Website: ulta-beauty
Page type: customer-info-address
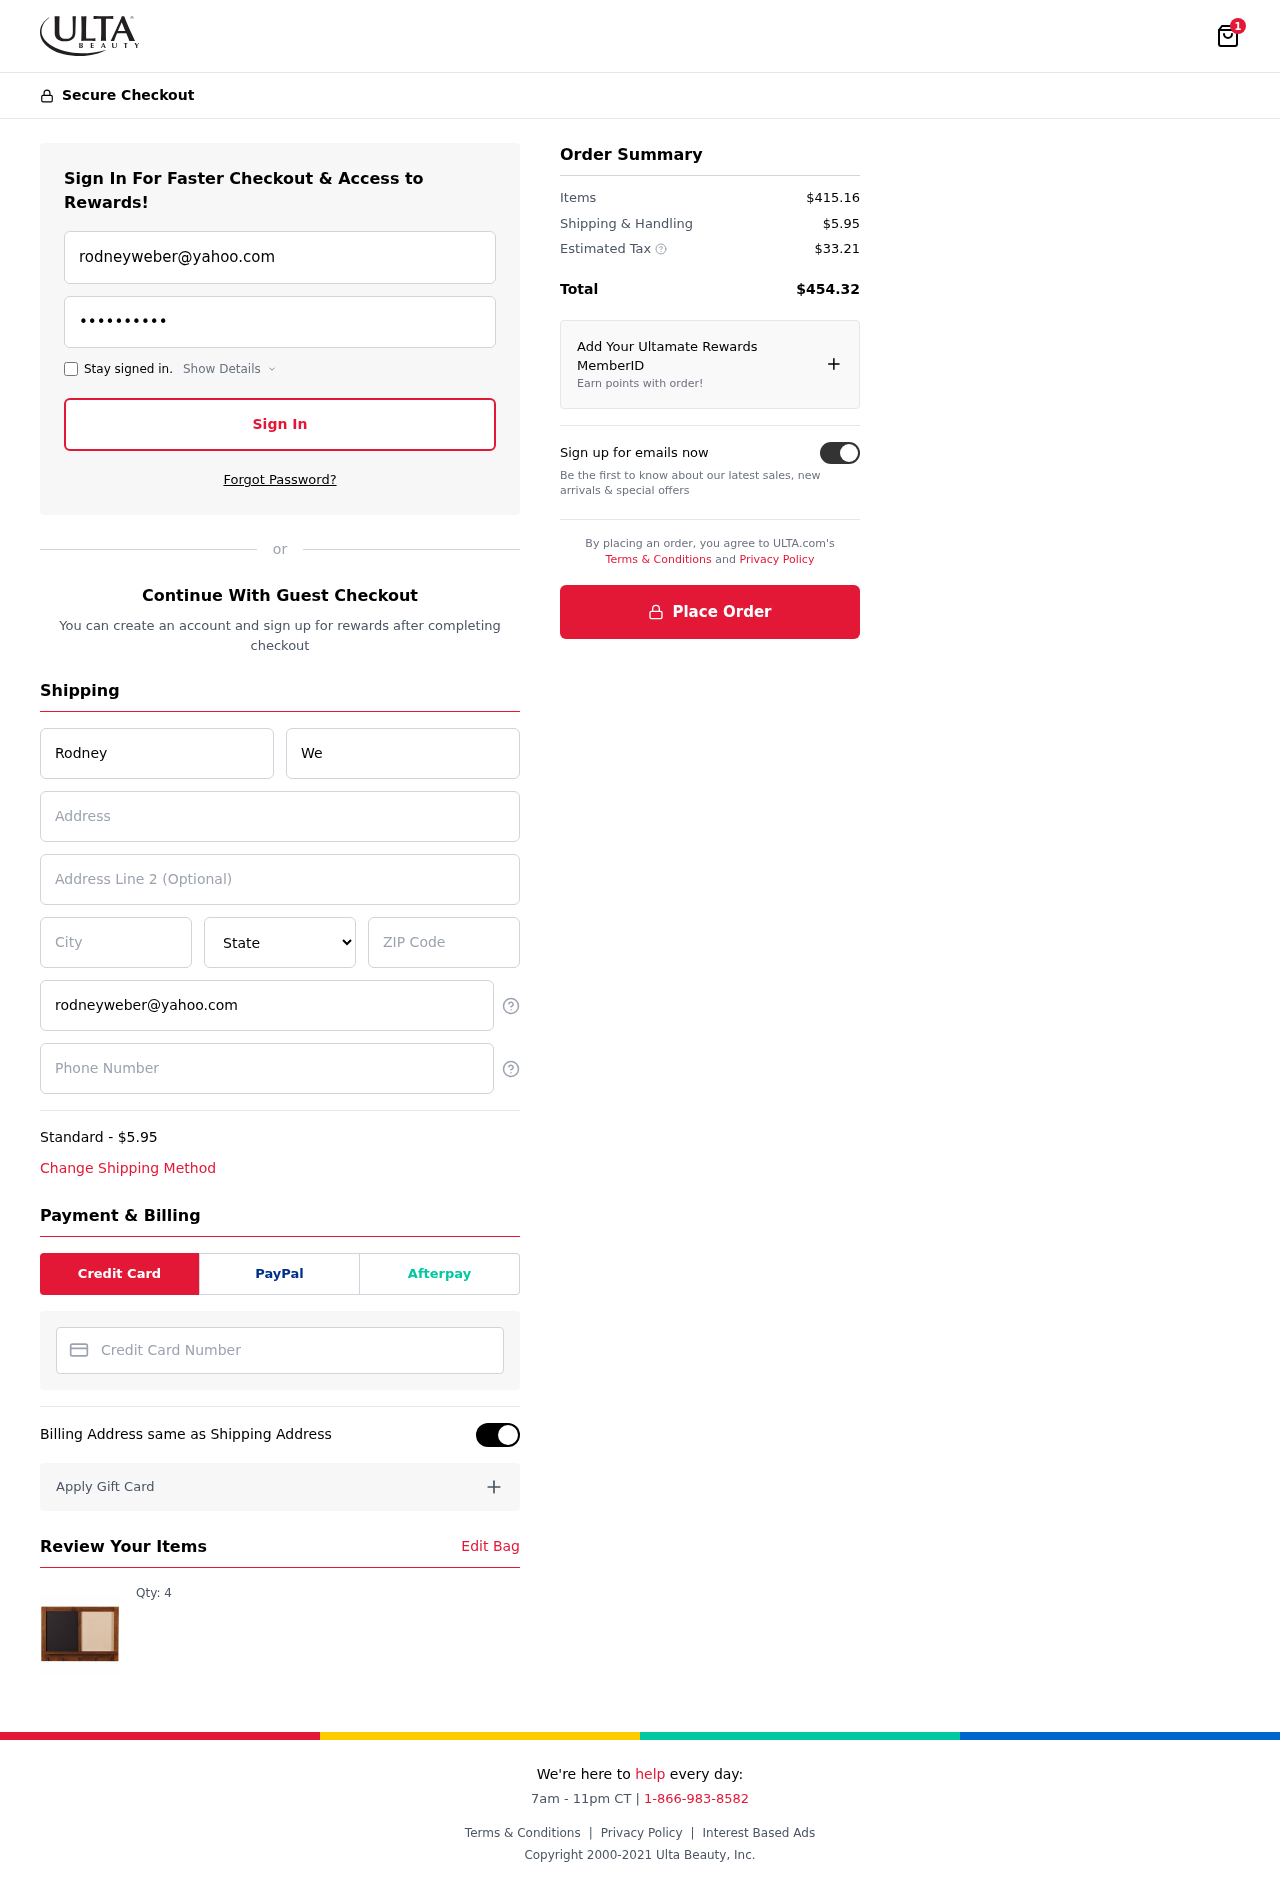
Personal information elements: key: PII_CARD_NUMBER
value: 3788 3755 0375 892
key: PII_CITY
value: Christopherside
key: PII_EMAIL
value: rodneyweber@yahoo.com
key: PII_FIRSTNAME
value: Rodney
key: PII_LASTNAME
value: Weber
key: PII_PHONE
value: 7025877217
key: PII_POSTCODE
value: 24733
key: PII_STATE
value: Mississippi
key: PII_STREET
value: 10324 Thomas Crescent Suite 677
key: PII_STREET2
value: Suite 628
Product elements: key: PRODUCT1_QUANTITY
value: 4
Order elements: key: ORDER_NUM_ITEMS
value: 1
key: ORDER_SHIPPING_COST
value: $5.95
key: ORDER_ITEMS_TOTAL
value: $415.16
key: ORDER_SHIPPING_COST2
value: $5.95
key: ORDER_TAX
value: $33.21
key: ORDER_TOTAL
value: $454.32